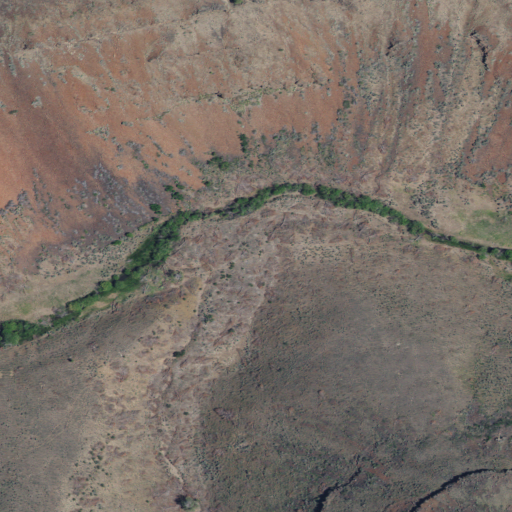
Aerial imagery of valley in Idaho named West Spring Seep Gulch containing shrub and grassland